Question: How to create an asymmetric layout similar to the image attached? The standard android guides show only how to create symmetric Lists and Tables

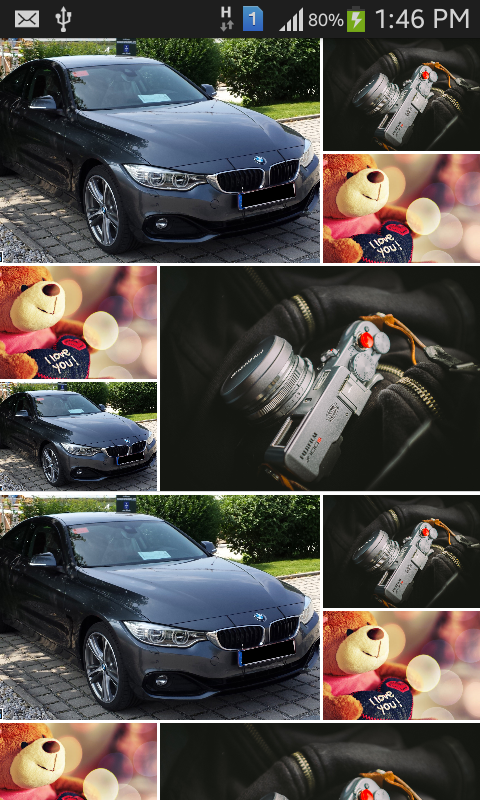
Answer: Try using <URL>. The GridView does not support having that. You can use GridLayout to achieve this but it does not use AbsListView and you can't use recycling.